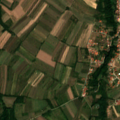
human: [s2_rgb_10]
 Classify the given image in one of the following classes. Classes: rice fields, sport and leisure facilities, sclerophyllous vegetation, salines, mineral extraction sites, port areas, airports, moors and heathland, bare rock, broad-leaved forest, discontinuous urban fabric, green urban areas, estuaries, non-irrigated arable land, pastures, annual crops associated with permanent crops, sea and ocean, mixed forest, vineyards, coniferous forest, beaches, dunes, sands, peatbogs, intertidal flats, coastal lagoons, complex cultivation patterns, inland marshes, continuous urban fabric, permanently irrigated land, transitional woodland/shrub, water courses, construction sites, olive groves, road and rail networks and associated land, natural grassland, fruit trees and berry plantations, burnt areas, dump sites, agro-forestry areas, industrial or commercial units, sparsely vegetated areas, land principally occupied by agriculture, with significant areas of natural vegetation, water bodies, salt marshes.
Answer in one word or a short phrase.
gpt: discontinuous urban fabric, non-irrigated arable land, complex cultivation patterns, land principally occupied by agriculture, with significant areas of natural vegetation, broad-leaved forest